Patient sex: F
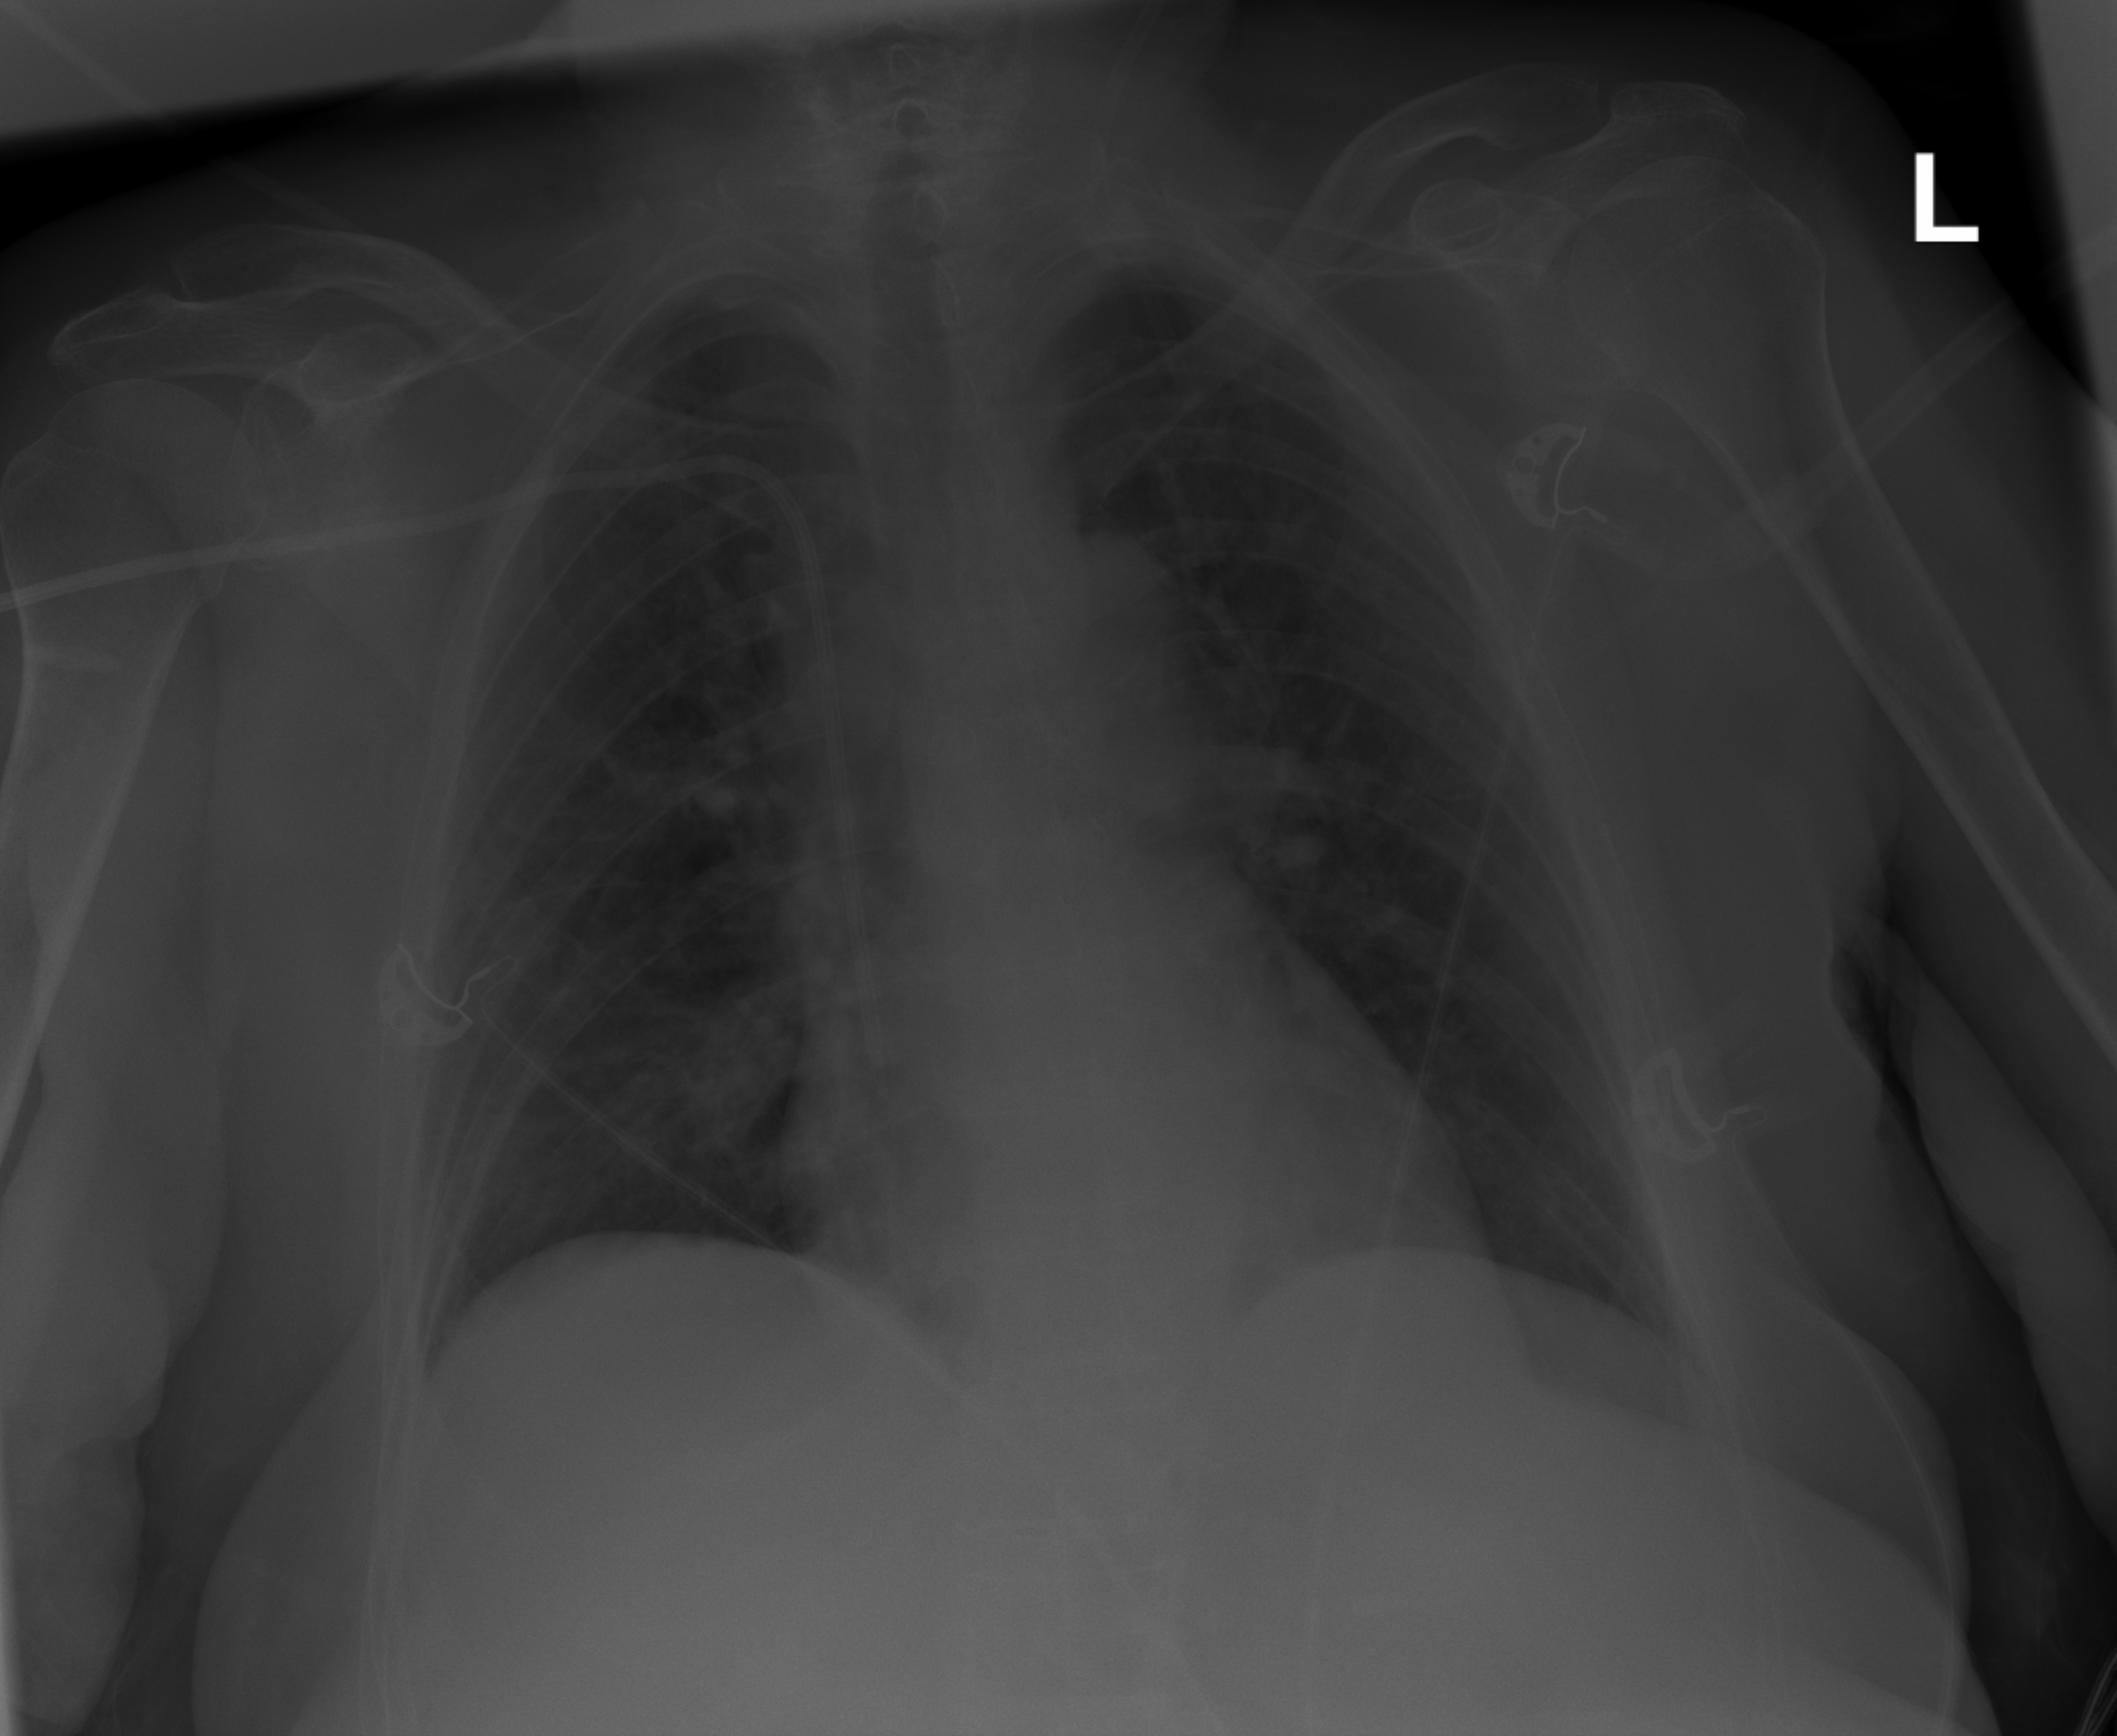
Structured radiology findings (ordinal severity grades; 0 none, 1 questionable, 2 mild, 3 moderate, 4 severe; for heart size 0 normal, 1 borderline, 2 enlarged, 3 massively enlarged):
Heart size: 0
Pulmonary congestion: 0
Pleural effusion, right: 0
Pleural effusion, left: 0
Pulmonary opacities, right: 1
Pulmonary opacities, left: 0
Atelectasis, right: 0
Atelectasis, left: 0